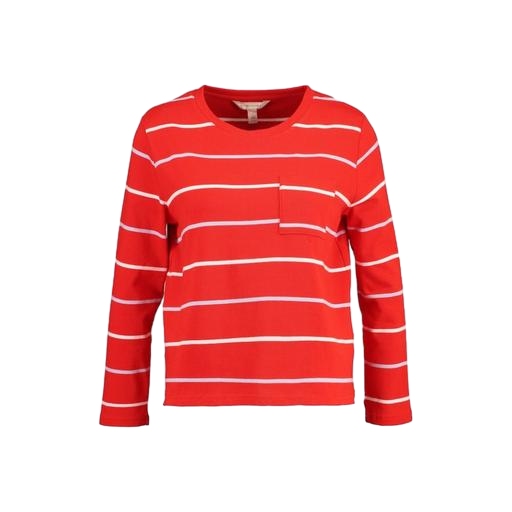
red women's striped long-sleeve t-shirt, red striped jersey tee, long sleeved red striped shirt, white background